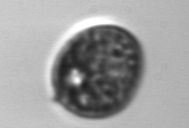
Label: Prorocentrum